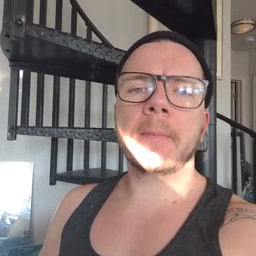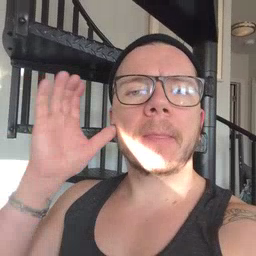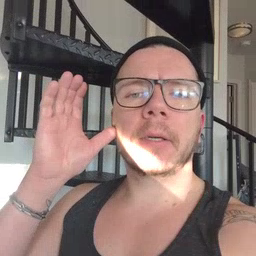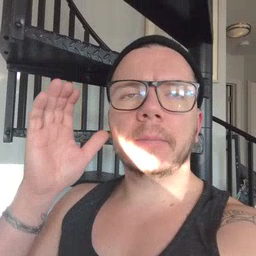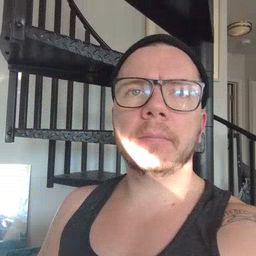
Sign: listen